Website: lowes
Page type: customer-info-address
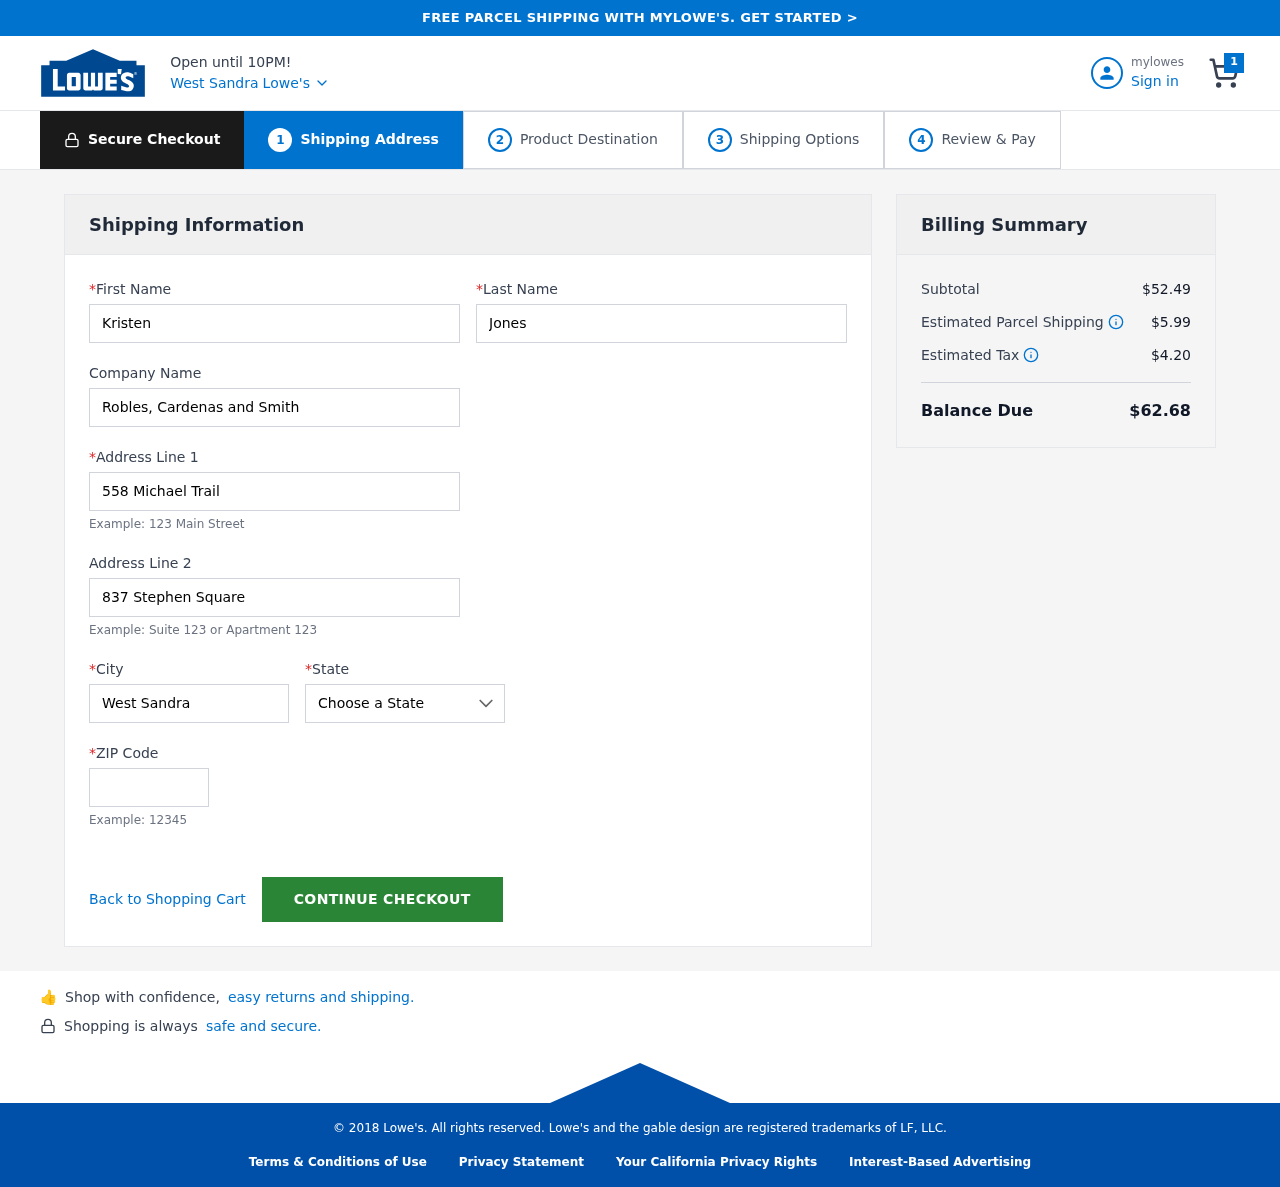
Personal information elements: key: PII_CITY
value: West Sandra
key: PII_COMPANY
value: Robles, Cardenas and Smith
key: PII_FIRSTNAME
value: Kristen
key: PII_LASTNAME
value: Jones
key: PII_POSTCODE
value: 35512
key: PII_STATE
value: VI
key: PII_STREET
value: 558 Michael Trail
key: PII_STREET2
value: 837 Stephen Square
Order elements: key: ORDER_NUM_ITEMS
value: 1
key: ORDER_SUBTOTAL
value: $52.49
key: ORDER_SHIPPING_COST
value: $5.99
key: ORDER_TAX
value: $4.20
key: ORDER_TOTAL
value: $62.68